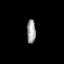
Tissue: prostate
Cell type: T cells
Senescence score: 0.7532
Nuclear area (px): 209
Mean DAPI intensity: 156.33